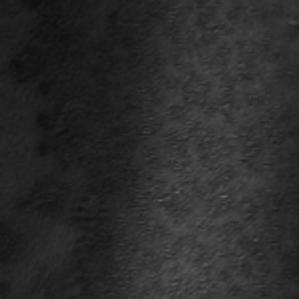
Label: frost